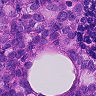
Metastatic tissue present: yes